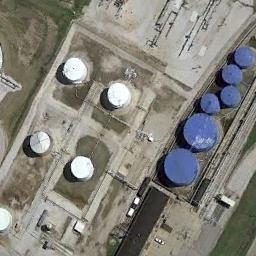
Label: storage tanks